Question: Just Started work on 'Visual Studio Express RC 2012 for Windows 8', but when I tried to create my first JavaScript project, it gives an error which says '"ProjectDirectory/ProjectName.jsproj" Cannot open be opened because its project type(.jsproj) is not supported by this version of the application. To open it please use version that support this type of project.'
Searched a lot for this problem but didn't find this problem using (.jsproj) solution or VS 2012.
For additional information, I have also installed 'Visual Studio 11 Beta' on same machine.
I am adding snap shot of error message this will help to get an idea about the problem.

Again please notice its an 'JavaScript Project Solution'.
Any idea about this Error?
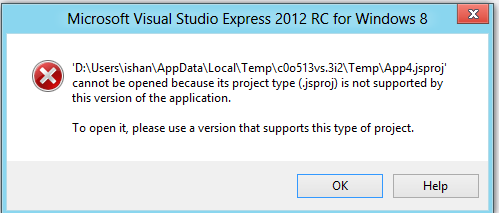
Answer: This issue may occur if you're running the beta version of VS 2012 side by side with RC.
Do you have the beta version of VS 2012 installed or was this perhaps an upgrade of a system that had a previous version of Windows 8 installed along with the VS 2012 beta?